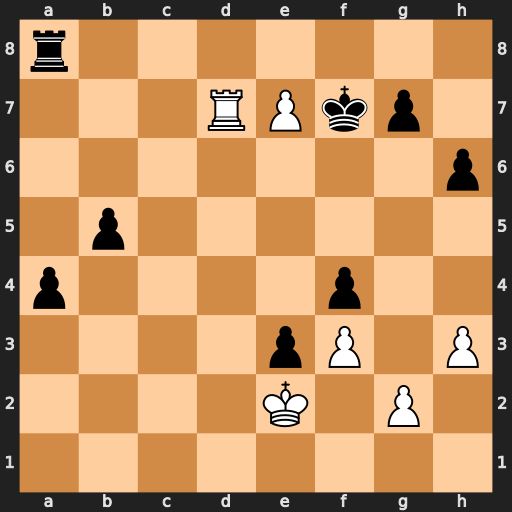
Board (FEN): r7/3RPkp1/7p/1p6/p4p2/4pP1P/4K1P1/8
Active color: w
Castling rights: -
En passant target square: -
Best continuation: Rd8 Kxe7 Rxa8